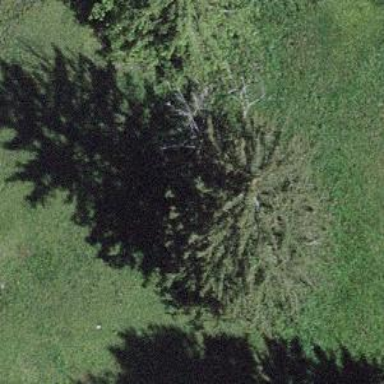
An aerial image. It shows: Single tag "natural: tree."